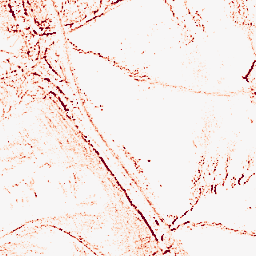
Category: morphological
Decomposition family: morphological_square
Decomposition parameters: operation: opening
size: 3
Upsampling method: bilinear
Upsampling parameters: scale: 4
Upsampling scale: 4